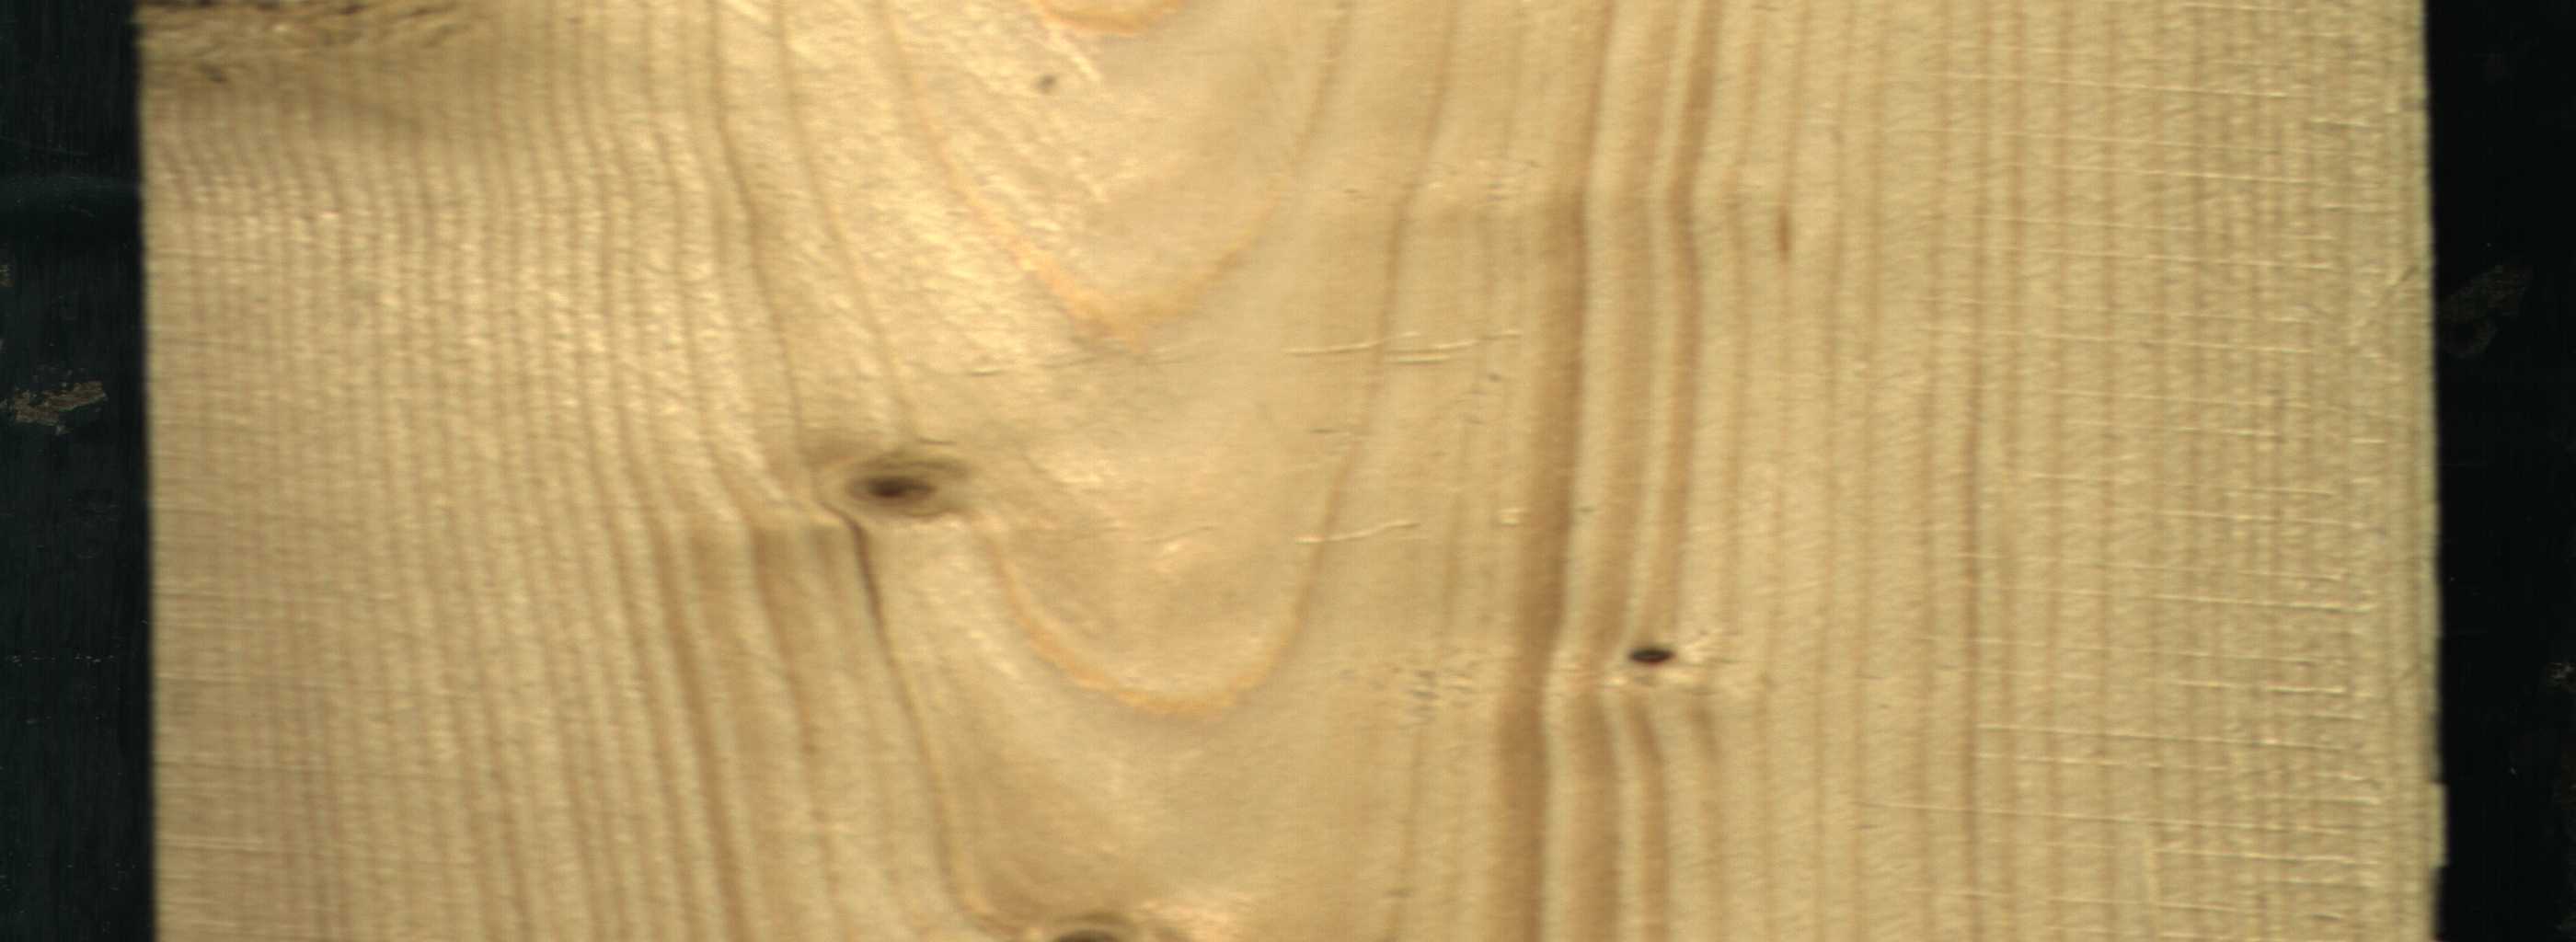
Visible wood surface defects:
Dead_Knot
Live_Knot
Live_Knot
Live_Knot